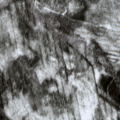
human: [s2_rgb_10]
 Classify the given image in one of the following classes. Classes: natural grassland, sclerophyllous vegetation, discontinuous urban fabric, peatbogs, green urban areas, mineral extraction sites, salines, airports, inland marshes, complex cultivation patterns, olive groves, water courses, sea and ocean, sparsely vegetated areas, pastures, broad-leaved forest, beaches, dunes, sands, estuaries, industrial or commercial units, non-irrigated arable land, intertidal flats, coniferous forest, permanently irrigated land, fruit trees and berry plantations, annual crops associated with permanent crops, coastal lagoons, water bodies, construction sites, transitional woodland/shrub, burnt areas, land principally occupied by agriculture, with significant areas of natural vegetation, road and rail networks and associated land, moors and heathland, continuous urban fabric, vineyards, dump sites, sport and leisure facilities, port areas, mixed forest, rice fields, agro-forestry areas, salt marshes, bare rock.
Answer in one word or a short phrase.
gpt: coniferous forest, mixed forest, transitional woodland/shrub